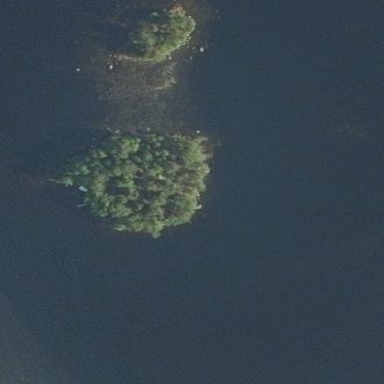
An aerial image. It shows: Islet.